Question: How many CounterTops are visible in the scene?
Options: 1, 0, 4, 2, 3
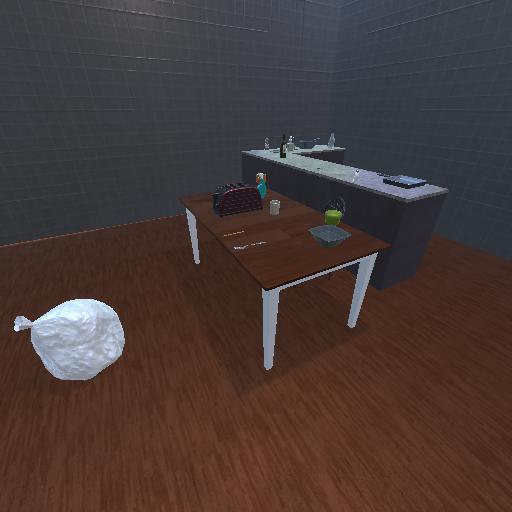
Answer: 1